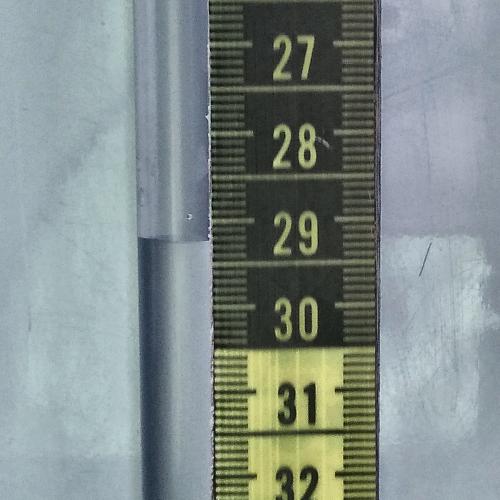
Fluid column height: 29.2 cm